Question: Since updating to the latest XCode (although it may be iOS 5.1 related) I have noticed my iPhone now shows black horizontal lines between repetitions of my background image. This does not show on the simulator (normal or retina). Note my iPhone is retina.
I have tried adding a retina version of the background image but this shows the same issue (except the horizontal lines are twice as close to each other due to the resolution change). Another interesting thing is that the lines are only horizontal despite the background image being square, not sure how relevant this is?
Here is the code
'''
self.view.backgroundColor = [UIColor colorWithPatternImage:[UIImage imageNamed:@"light_alu.png"]];
'''
I also tried the code listed in this <URL> to no avail.
Here is a screenshot of my game with the horizontal black lines (notice there is one right at the very top beneath the toolbar)
What is causing this to happen?
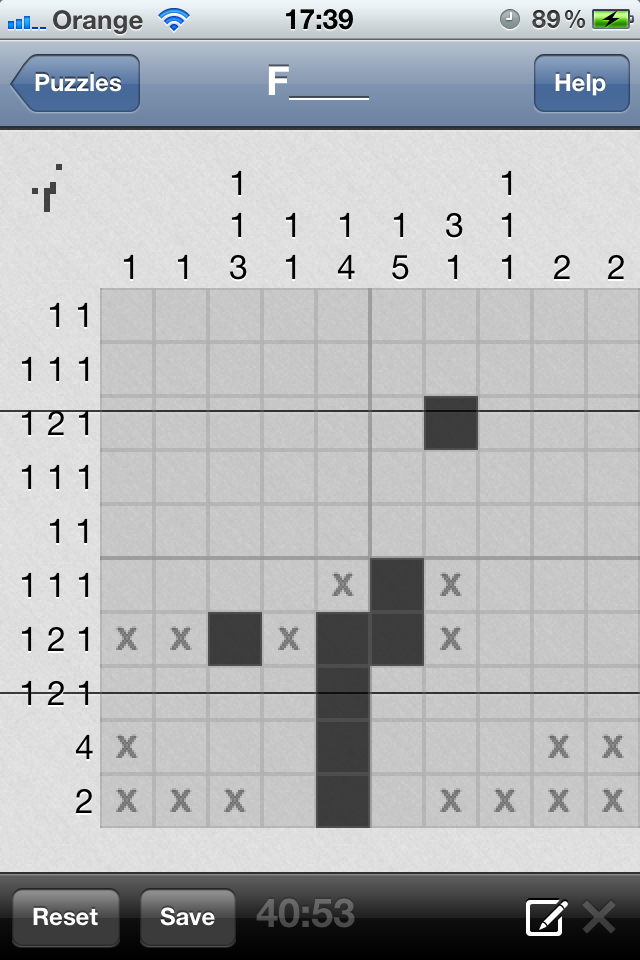
Answer: I solved the issue using the answer <URL>. Essentially optimised PNGs cause the issue and re-saving the image without any fancy compression will fix it.